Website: apple
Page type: customer-info-address
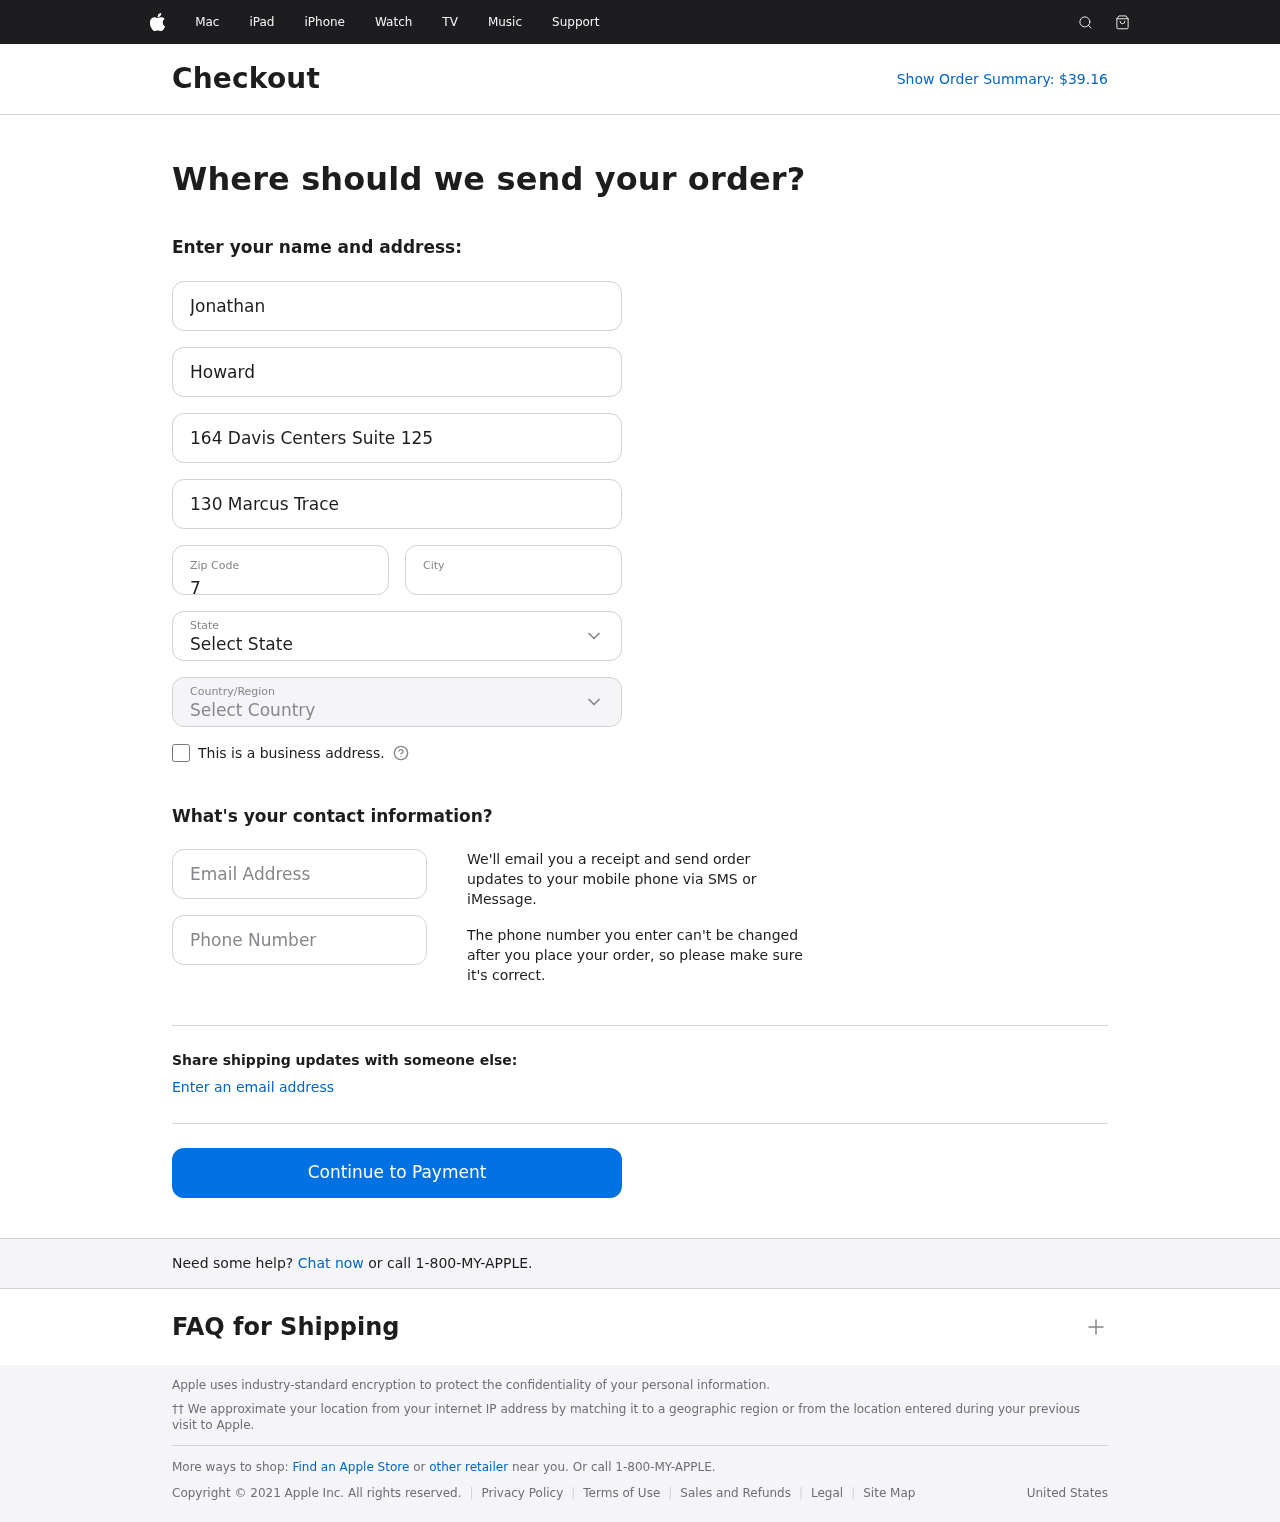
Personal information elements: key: PII_CITY
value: West Connie
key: PII_COUNTRY
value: United States
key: PII_EMAIL
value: jhoward@hotmail.com
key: PII_FIRSTNAME
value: Jonathan
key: PII_LASTNAME
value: Howard
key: PII_PHONE
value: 4742650324
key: PII_POSTCODE
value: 73384
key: PII_STATE
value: New Hampshire
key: PII_STREET
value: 164 Davis Centers Suite 125
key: PII_STREET2
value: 130 Marcus Trace
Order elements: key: ORDER_TOTAL
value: Show Order Summary: $39.16